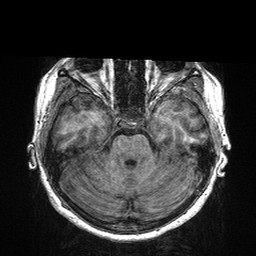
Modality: T1w
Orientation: coronal
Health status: healthy
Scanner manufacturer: siemens
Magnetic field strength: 3 T
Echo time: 0.00298 s